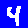
Digit: 4